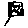
Label: hexagon